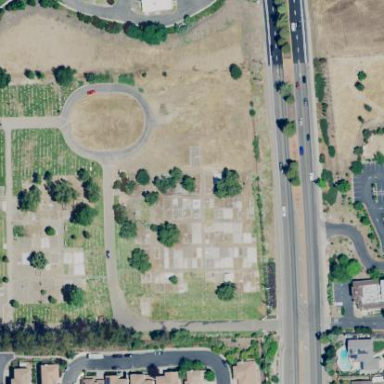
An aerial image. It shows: Cemetery with graves.